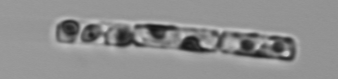
Label: Guinardia_delicatula_TAG_internal_parasite